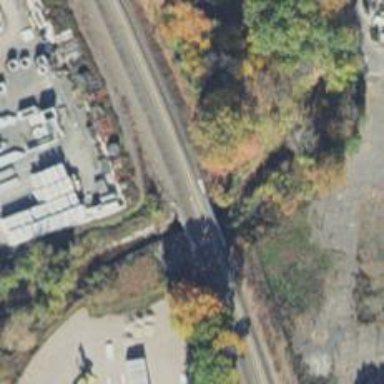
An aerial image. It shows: Bridge over railway line.